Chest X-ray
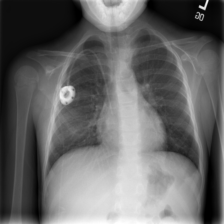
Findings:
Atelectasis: negative
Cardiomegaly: negative
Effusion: negative
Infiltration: negative
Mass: negative
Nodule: negative
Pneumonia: negative
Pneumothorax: negative
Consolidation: negative
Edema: negative
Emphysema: negative
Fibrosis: negative
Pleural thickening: negative
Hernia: negative